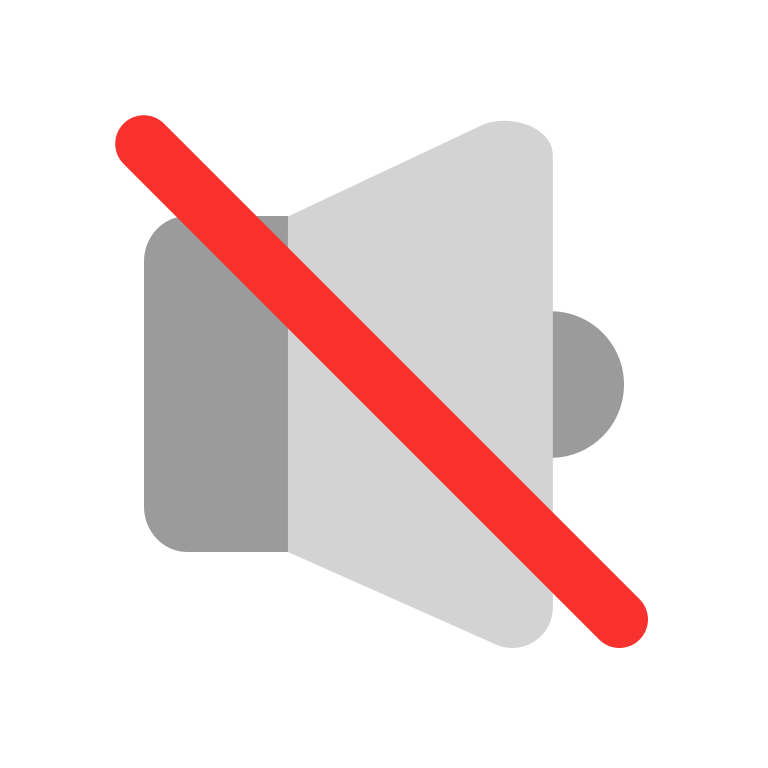
muted speaker flat